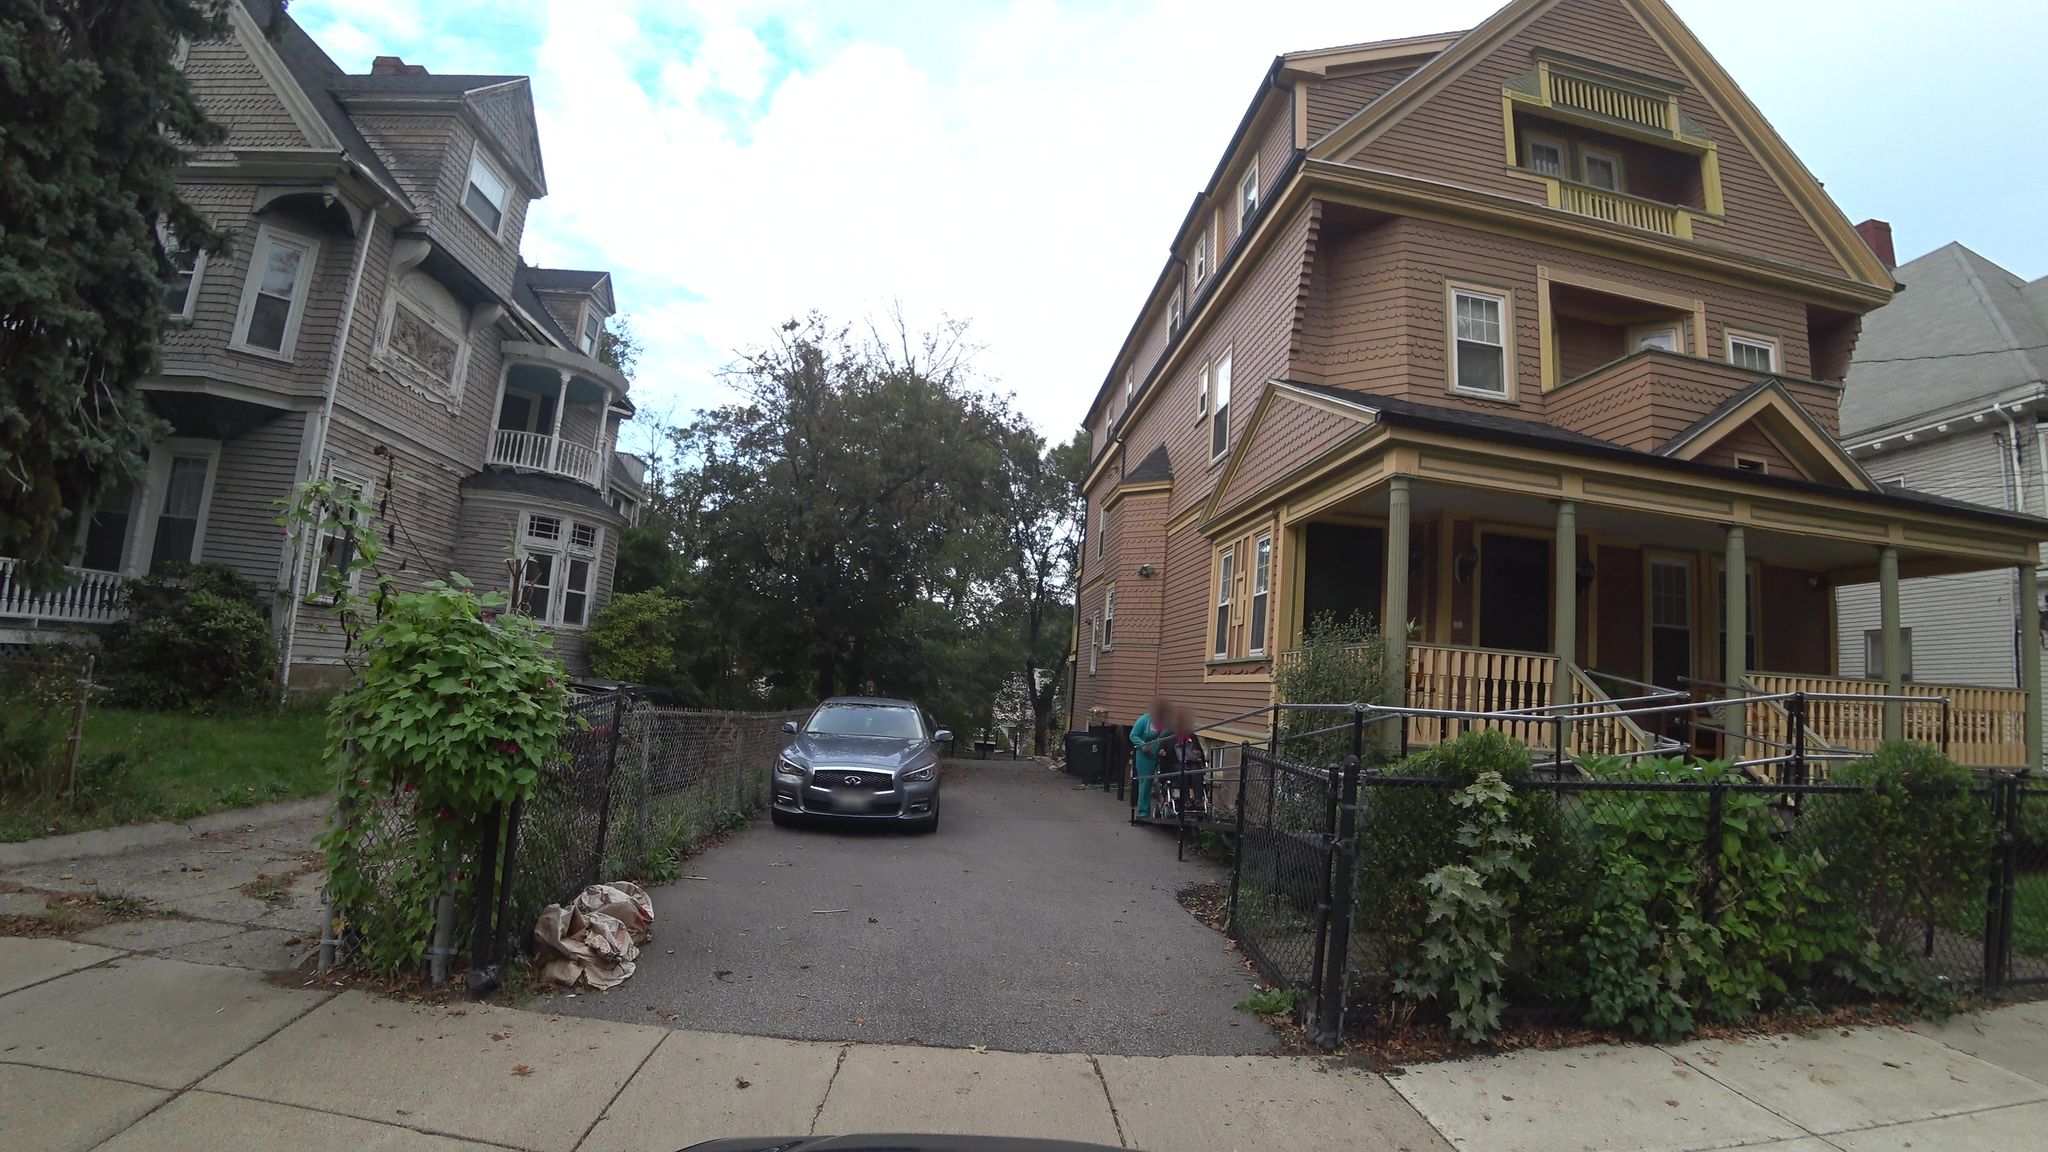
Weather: cloudy
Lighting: day
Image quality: good
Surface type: walking surface
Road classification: residential
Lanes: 1
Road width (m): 12.2
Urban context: urban centre
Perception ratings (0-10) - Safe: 8.08, Lively: 8.23, Beautiful: 9.32, Boring: 4.02, Depressing: 3.78, Wealthy: 8.97